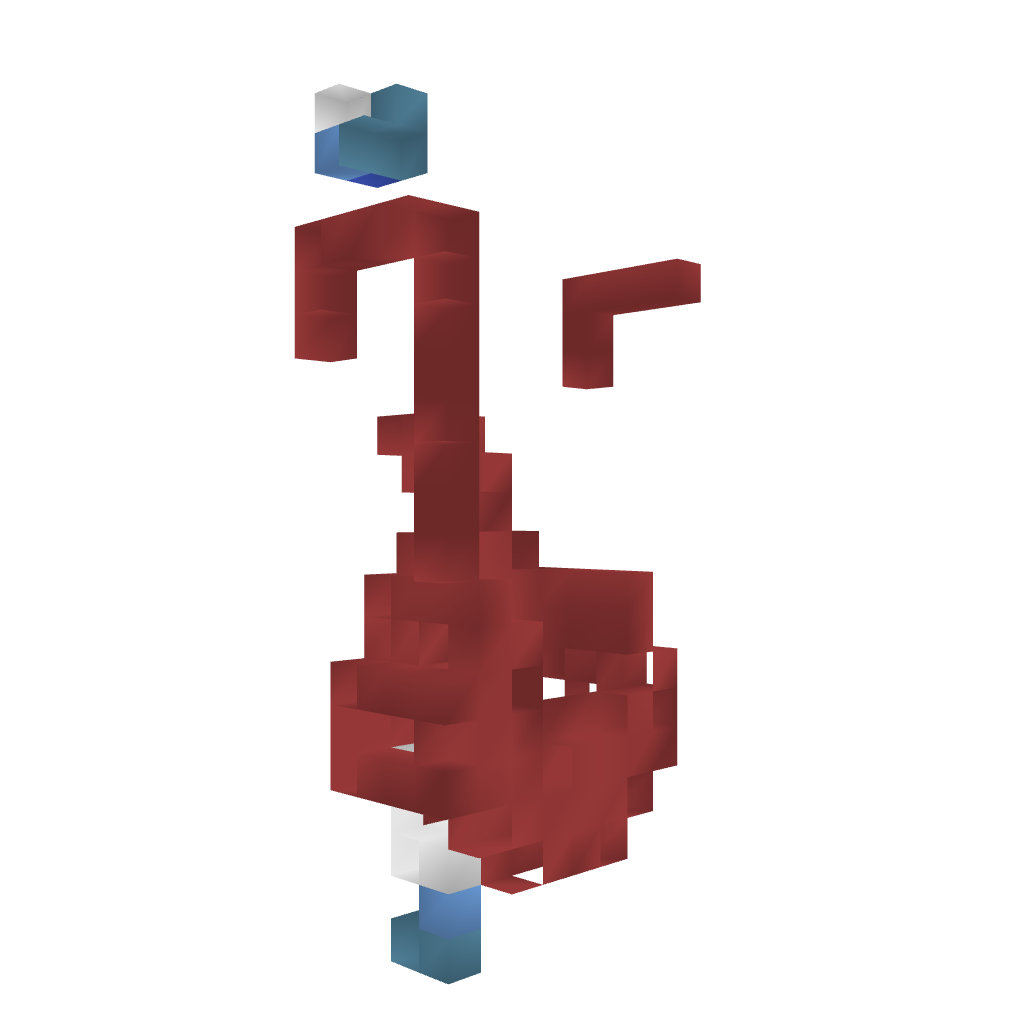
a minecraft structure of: Pamela Statue bad low quality